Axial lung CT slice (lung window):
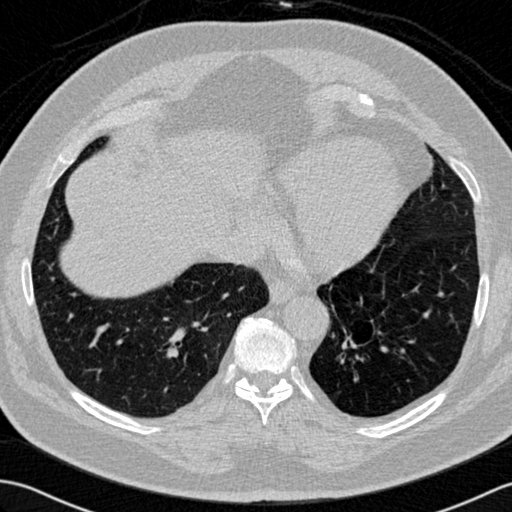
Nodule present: no